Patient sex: M
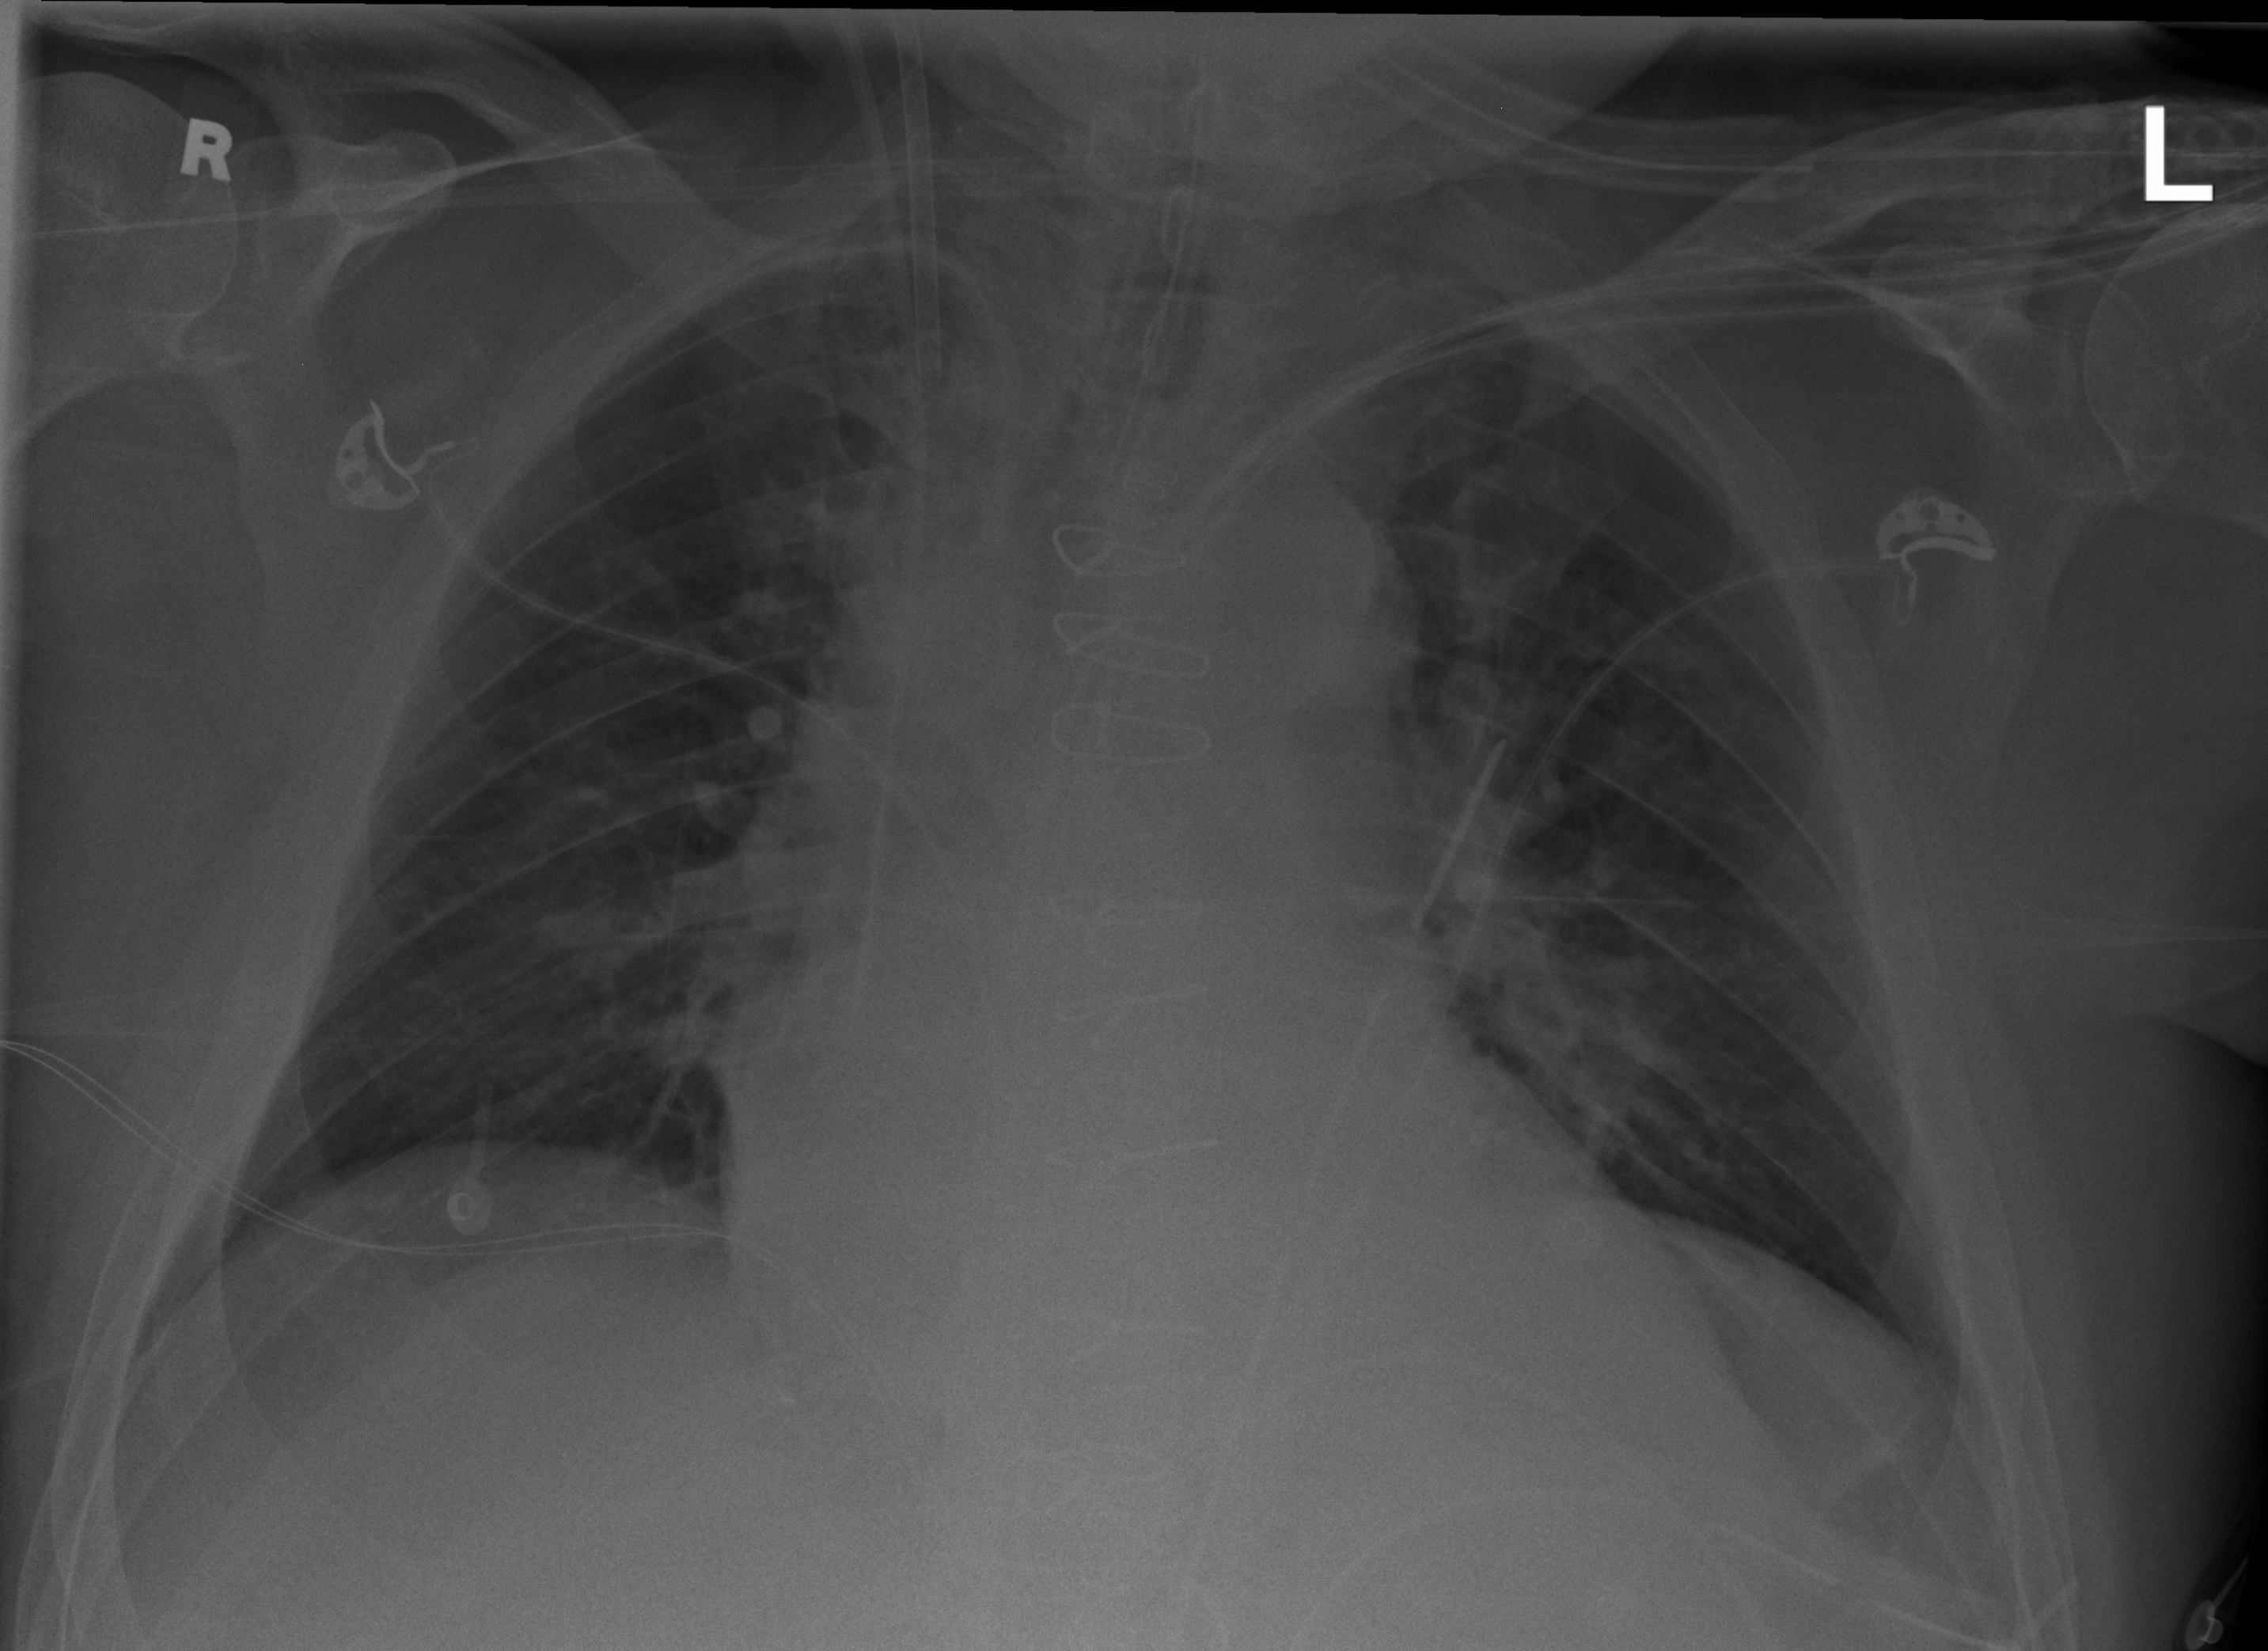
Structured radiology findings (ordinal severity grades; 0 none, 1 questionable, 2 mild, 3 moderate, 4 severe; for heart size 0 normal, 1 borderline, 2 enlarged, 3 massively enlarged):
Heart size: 2
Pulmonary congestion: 2
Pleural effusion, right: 0
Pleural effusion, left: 0
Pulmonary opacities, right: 2
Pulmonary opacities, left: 2
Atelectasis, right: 1
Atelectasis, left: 0